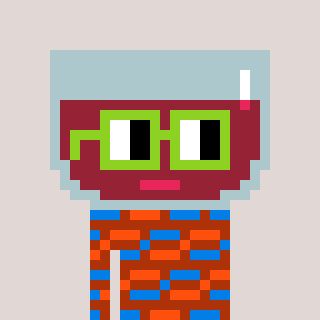
a pixel art character with square light green glasses, a wine-shaped head and a hotbrown-colored body on a warm background